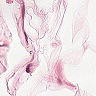
Metastatic tissue present: no